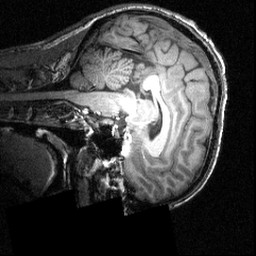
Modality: T1w
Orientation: sagittal
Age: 26
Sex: male
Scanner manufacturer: siemens
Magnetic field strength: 3.951 T
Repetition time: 1.5 s
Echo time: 0.00335 s